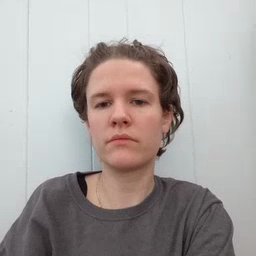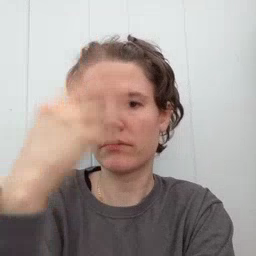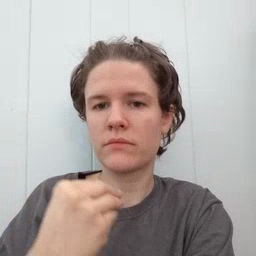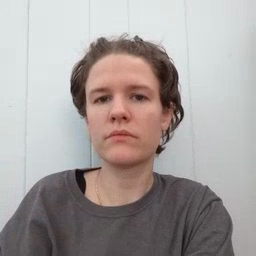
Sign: nap